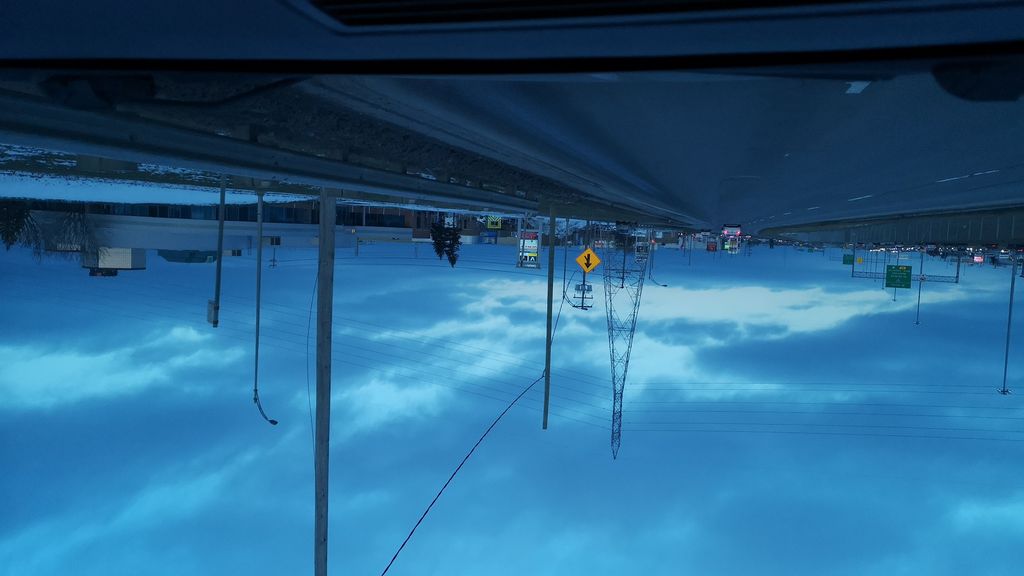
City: montreal